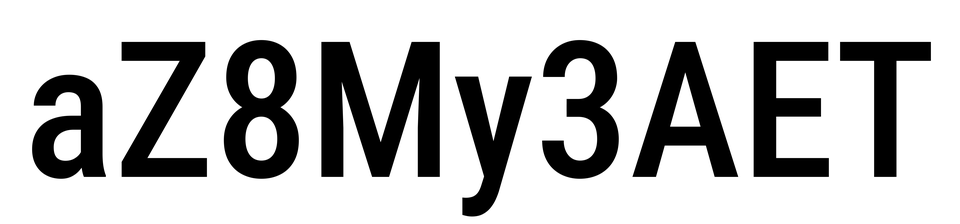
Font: Roboto_Condensed_Medium